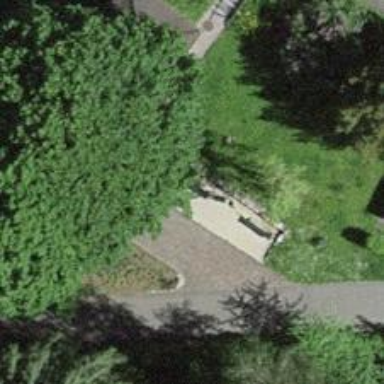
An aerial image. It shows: Bench.